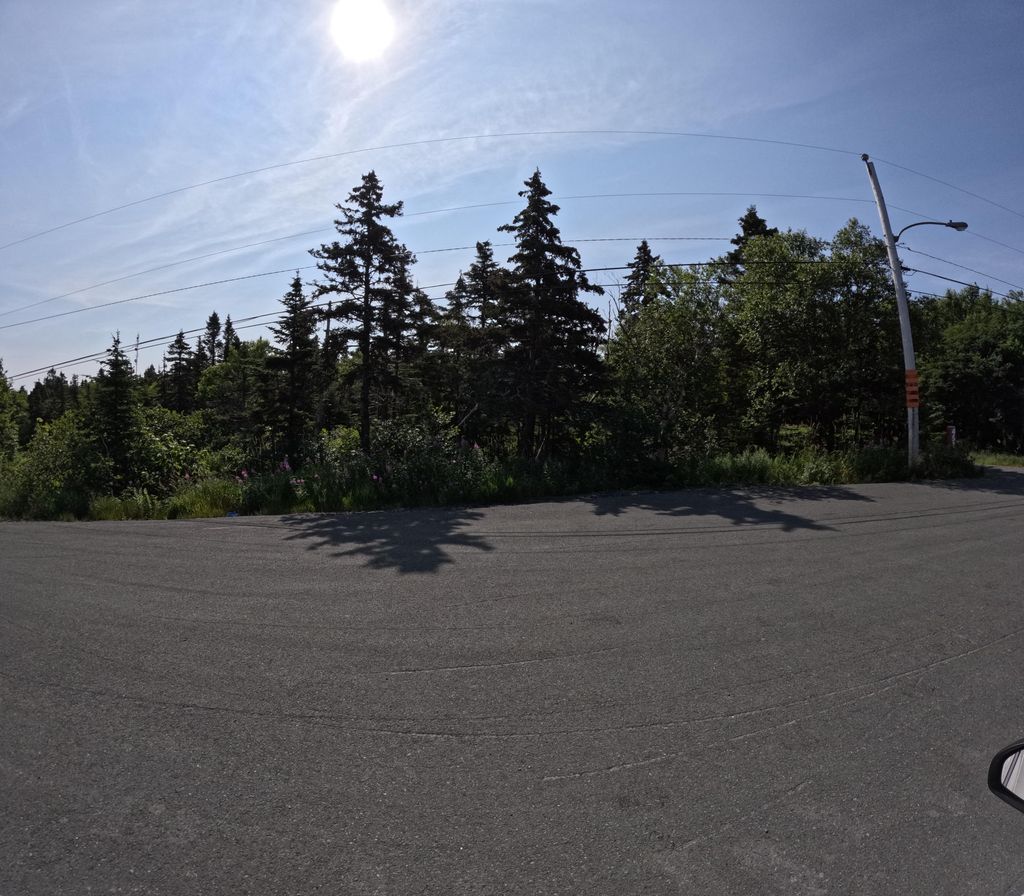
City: st_johns